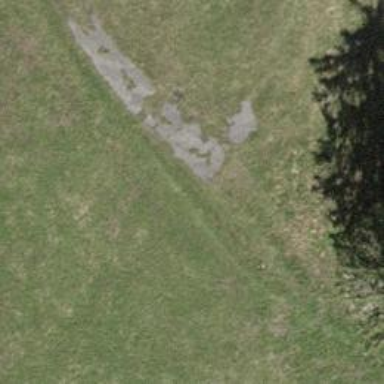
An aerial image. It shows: Grassy track road with grade 4 track type.